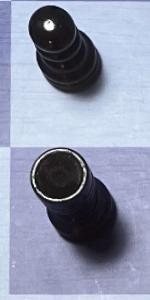
Label: Rook_Black